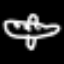
Label: airplane